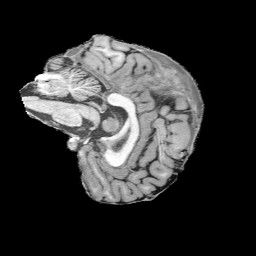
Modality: UNIT1
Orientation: sagittal